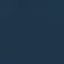
Land use / land cover class: SeaLake